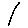
Label: line